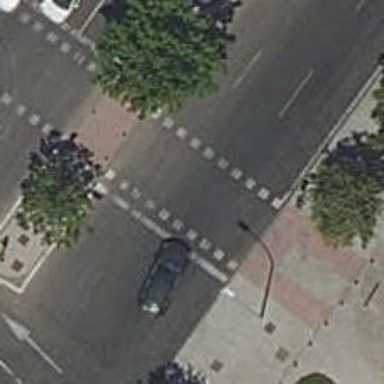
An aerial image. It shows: Road with traffic signals. The crossing is controlled by traffic signals.